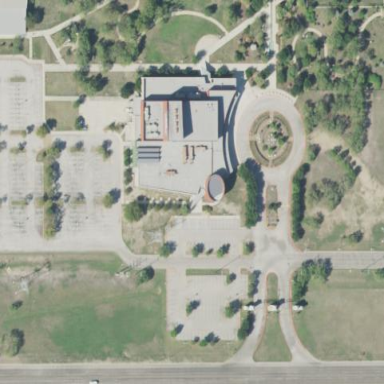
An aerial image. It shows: College building.